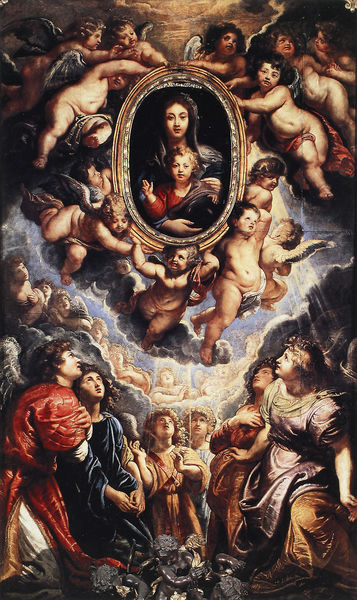
Titel: Die ‘Madonna della Vallicella’ , von Engeln verehrt
Künstler: Peter Paul Rubens
Standort: Rom, S. Maria in Vallicella (EU - I - Latium)
Schlagwörter: blau, nackt, wolken, malerei, barock, kind, personen, fliegen, engel, putto, italien, jesus, segen, jünger, maria, putti, mandorla, segensgestus